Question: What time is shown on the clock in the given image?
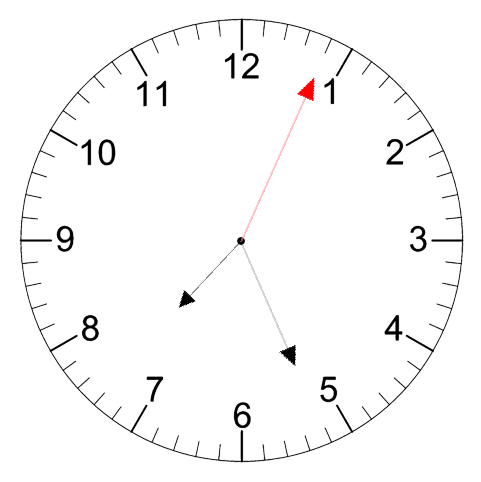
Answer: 07:26:04